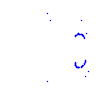
Particle: proton